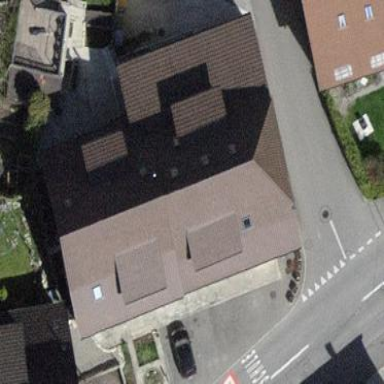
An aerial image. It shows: Building with tiled roof.